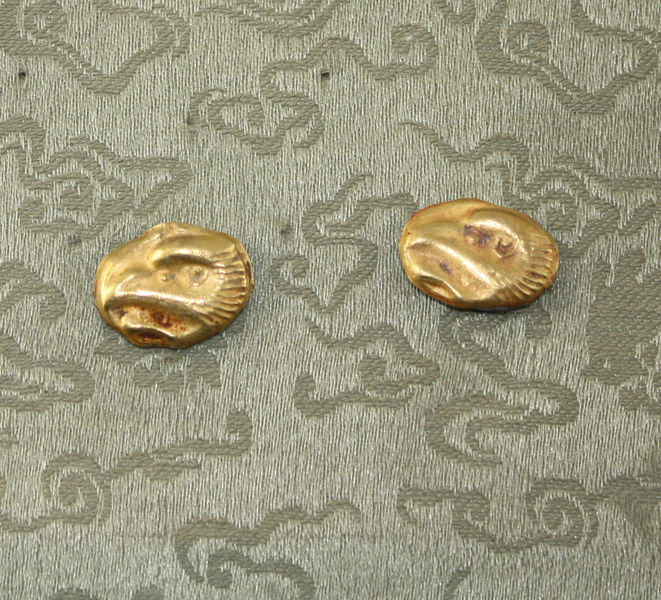
Titel: Pair Gold Ornaments
Standort: Amherst (Massachusetts, USA)
Institution: Mead Art Museum, Amherst College
Schlagwörter: curtain, feathers, carpet, face, gold, golden, gray, green, old, table, wall, yellow, pattern, tapestry, two, brown, wallpaper, feather, silver, roman, head, eyes, metal, decoration, oval, texture, fabric, animals, bird, buttons, birds, eagle, faces, pair, photo, small, ancient, eye, cloth, coin, woven, money, brass, shell, shells, tablecloth, beak, bronze, round, button, squiggles, swirls, heads, ring, molding, coins, jewelry, beaks, object, objects, worms, uneven, creme, mold, eagles, currency, bald eagle, zarpet, tokens, molded, jacquard, nugget, coldmine, goldmine, knöpfe mit adler, rwo, artifacts, identical